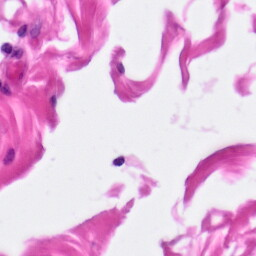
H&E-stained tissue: Pancreatic